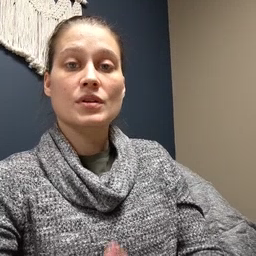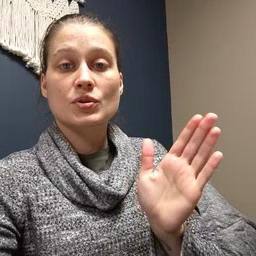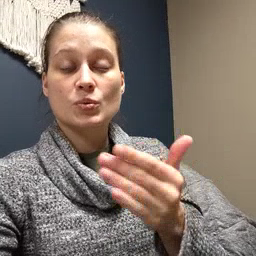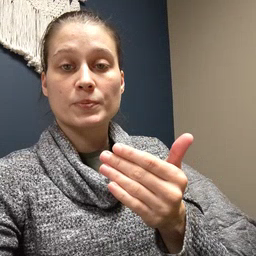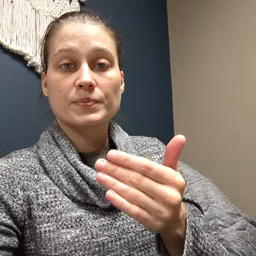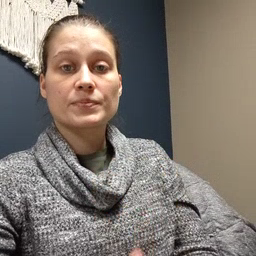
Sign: room